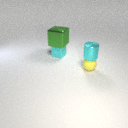
small yellow rubber sphere below small cyan metal cylinder